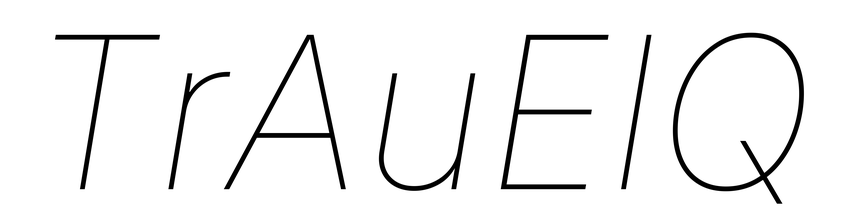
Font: Inter-Italic_Thin_Italic